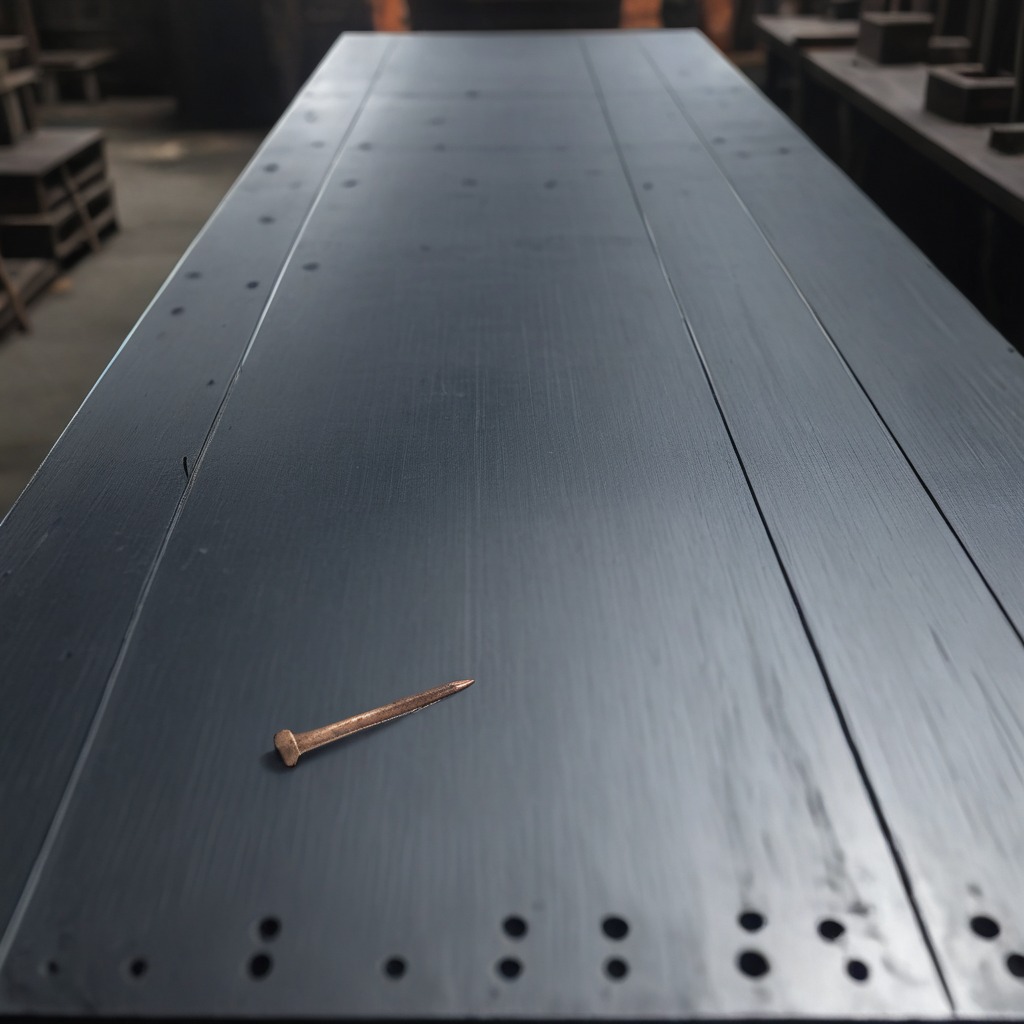
An iron nail is lying on the cold steel table in a mining workshop.